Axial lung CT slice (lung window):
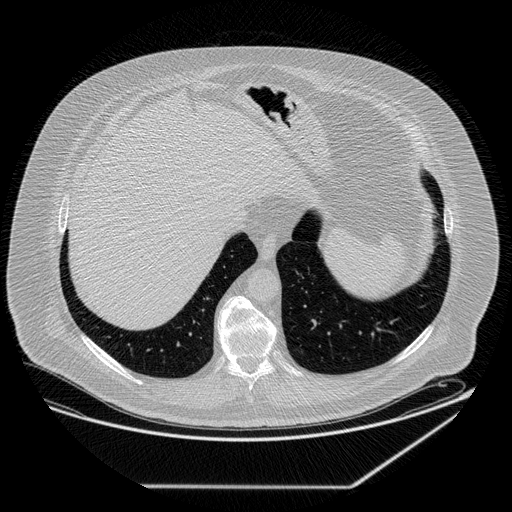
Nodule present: no